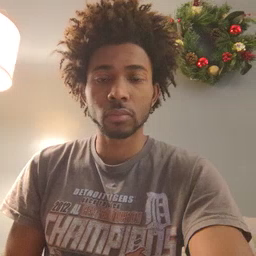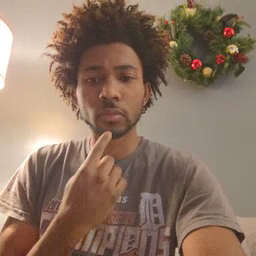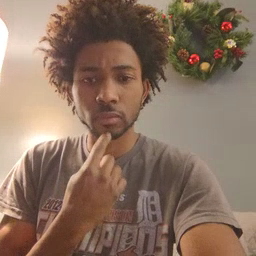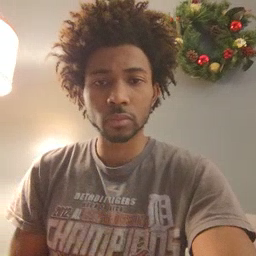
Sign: say